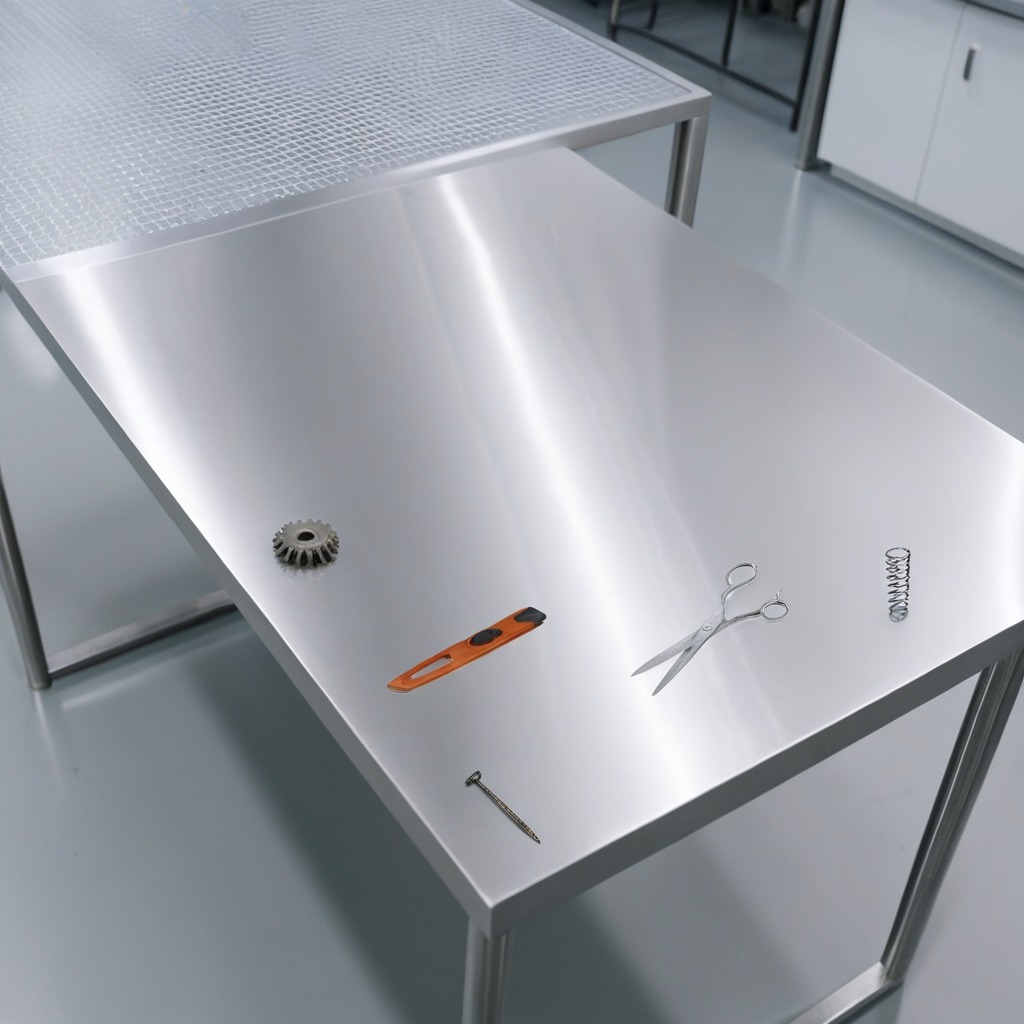
A steel gear with teeth, a utility knife, an iron nail, a coiled metal spring, and a pair of scissors are lying on the stainless steel table.